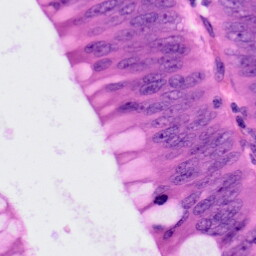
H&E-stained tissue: Colon